Field crop: maize
Growth stage: 1
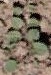
Species: convolvulus